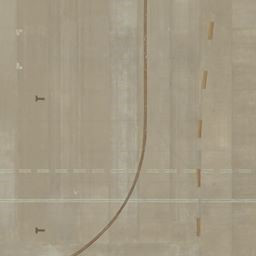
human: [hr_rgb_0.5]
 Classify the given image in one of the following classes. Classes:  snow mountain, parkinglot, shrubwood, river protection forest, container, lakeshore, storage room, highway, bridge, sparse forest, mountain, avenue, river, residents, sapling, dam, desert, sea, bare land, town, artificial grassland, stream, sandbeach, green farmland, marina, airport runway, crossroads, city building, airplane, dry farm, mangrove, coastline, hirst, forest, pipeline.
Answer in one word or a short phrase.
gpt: airport runway